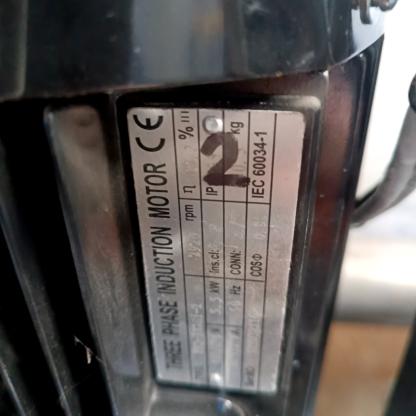
Klasa: tabliczka-znamionowa